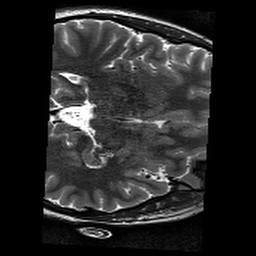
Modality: T2w
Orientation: axial